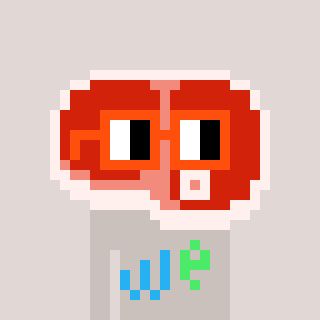
a pixel art character with square orange glasses, a steak-shaped head and a foggrey-colored body on a warm background